Question: '''
I am using Extjs 4.1.1
'''
I have panel on which I have added toolbar at bottom side.
This toolbar has 3 items, I want to aling first item in first row, and rest two items in next row, i.e. one below others.
as shown in the image, I want to align the items as shown above to the Red Rectangle.
My code is as given below.
Please suggest How can I do that?
my code is like this
'''
dockedItems: [
{
xtype: 'toolbar',
dock: 'bottom',
height:60,
items: [
{
xtype: 'tbtext',
id:'costId',
text : "Total Cost <br> $66,000",
height : 40
},
{
xtype: 'button',
autoAlign: 'bottom',
id: 'saveButton',
text: 'Add to BOM',
handler: function() {
saveProduct();
}
},
{
xtype: 'button',
autoAlign: 'bottom',
id: 'cancelButton',
text: 'Cancel',
handler: function() {
cancel();
}
}
'''
]
}],

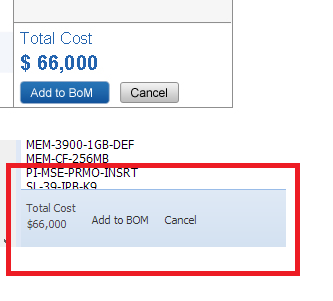
Answer: One possible solution would be adding two bottom toolbars to the panel. Just like this:
'''
dockedItems: [{
xtype: 'toolbar',
dock: 'bottom',
border: false,
style: {
background: 'white'
},
items: [{
text: 'Add to BoM',
cls: 'add-to-bom-button'
}, {
text: 'Cancel',
cls: 'cancel-button'
}]
}, {
xtype: 'toolbar',
dock: 'bottom',
border: false,
style: {
background: 'white'
},
items: [costContainer]
}]
'''
where is
'''
var costContainer = Ext.create('Ext.container.Container', {
border: false,
layout: 'vbox',
items: [{
xtype: 'label',
html: 'Total Cost',
cls: 'total-cost-label'
}, {
xtype: 'label',
html: '$ 66,000',
cls: 'price-label'
}]
});
'''
I think this example looks like what you are looking for, just have to fix the css.
<URL>